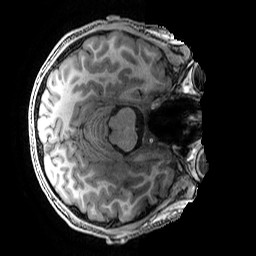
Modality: T1w
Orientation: axial
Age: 16
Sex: male
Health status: ill
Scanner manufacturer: ge
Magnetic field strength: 3 T
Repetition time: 0.007664 s
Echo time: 0.00342 s